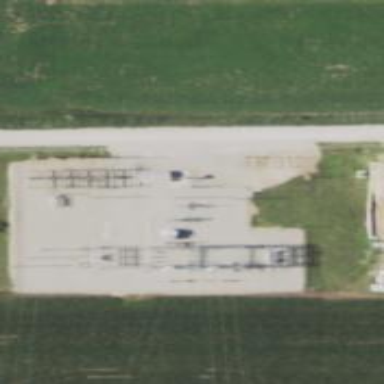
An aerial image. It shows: Distribution level power substation surrounded by fence.